Question: I just upgraded from VS2010 to VS2013 and now once in a while I will see a number in some of my tabs:

I searched Google, MSDN and here with no avail to an answer.
Any idea what these numbers mean?
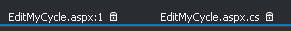
Answer: The numbers indicate different views of a file. You can open additional views from the main VS menu Window - New Window.
As for why they appear by themselves for .aspx files, it could be a bug in VS. I also heard about this problem from a colleague.